Question: I am trying to rotate a sprite around its center, but no matter what I try, I always get it rotating around a corner. I create the sprite in this way:
'''
Pixmap pixmap = new Pixmap(64, 64, Format.RGBA8888);
pixmap.setColor(153/255f, 255/255f, 153/255f, 255/255f);
pixmap.fillTriangle(0, 0, 0, 32, 32, 16);
Texture texture = new Texture(pixmap);
triangle = new Sprite(texture);
triangle.setSize(3, 3);
triangle.setOriginCenter();
triangle.setPosition(0 - triangle.getWidth() / 2.0f, 0 - triangle.getHeight() / 2.0f);
'''
then I rotate it every deltaTime in this way:
'''
triangle.rotate(90 * deltaTime);
'''
and render it like this:
'''
batch.begin();
worldController.triangle.draw(batch);
batch.end();
'''
I am following the example in the book "Learning LibGDX Game Development, Second edition", so I have a WorldController and a WorldRenderer. What am I missing? Shouldn't it be enough to set the sprite origin to its center and draw it? This is the behaviour I am having:

while I would like it to rotate "in place".
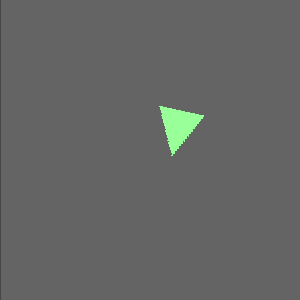
Answer: Ok, I found the problem. At first I declared the pixmap with a 32x32 size and filled the triangle accordingly. Then I was messing around with it and changed the size to 64x64, but the triangle was drawn by using the old coordinates, thus occupying the bottom left "subsquare" of the whole pixmap, that's why it was rotating in that way.